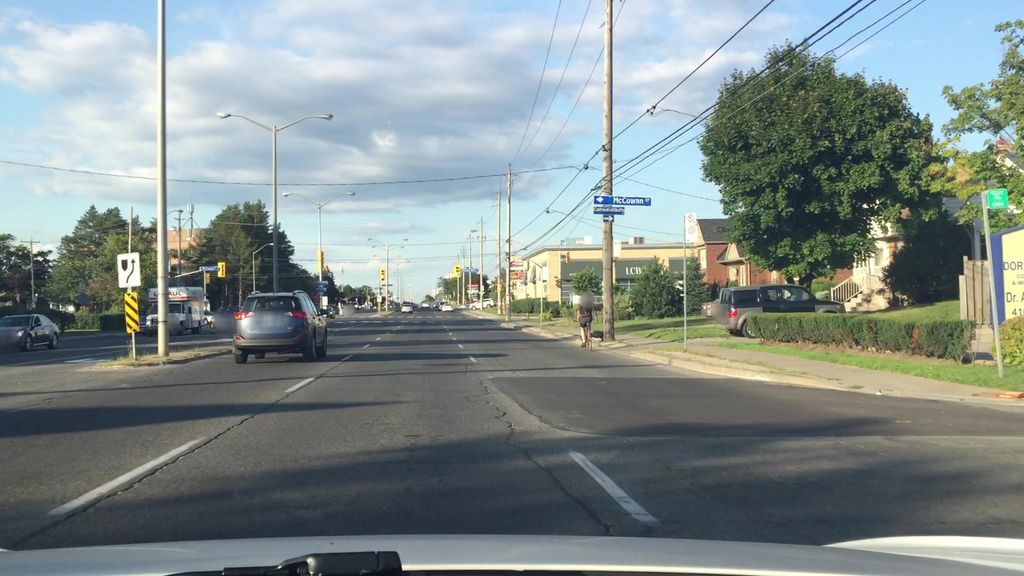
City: toronto